Question:
I can't install any node.js module without the follwing errors popping up. The error codes refer to the package.json file. Any idea why this would be happening would be hugely appreciated.
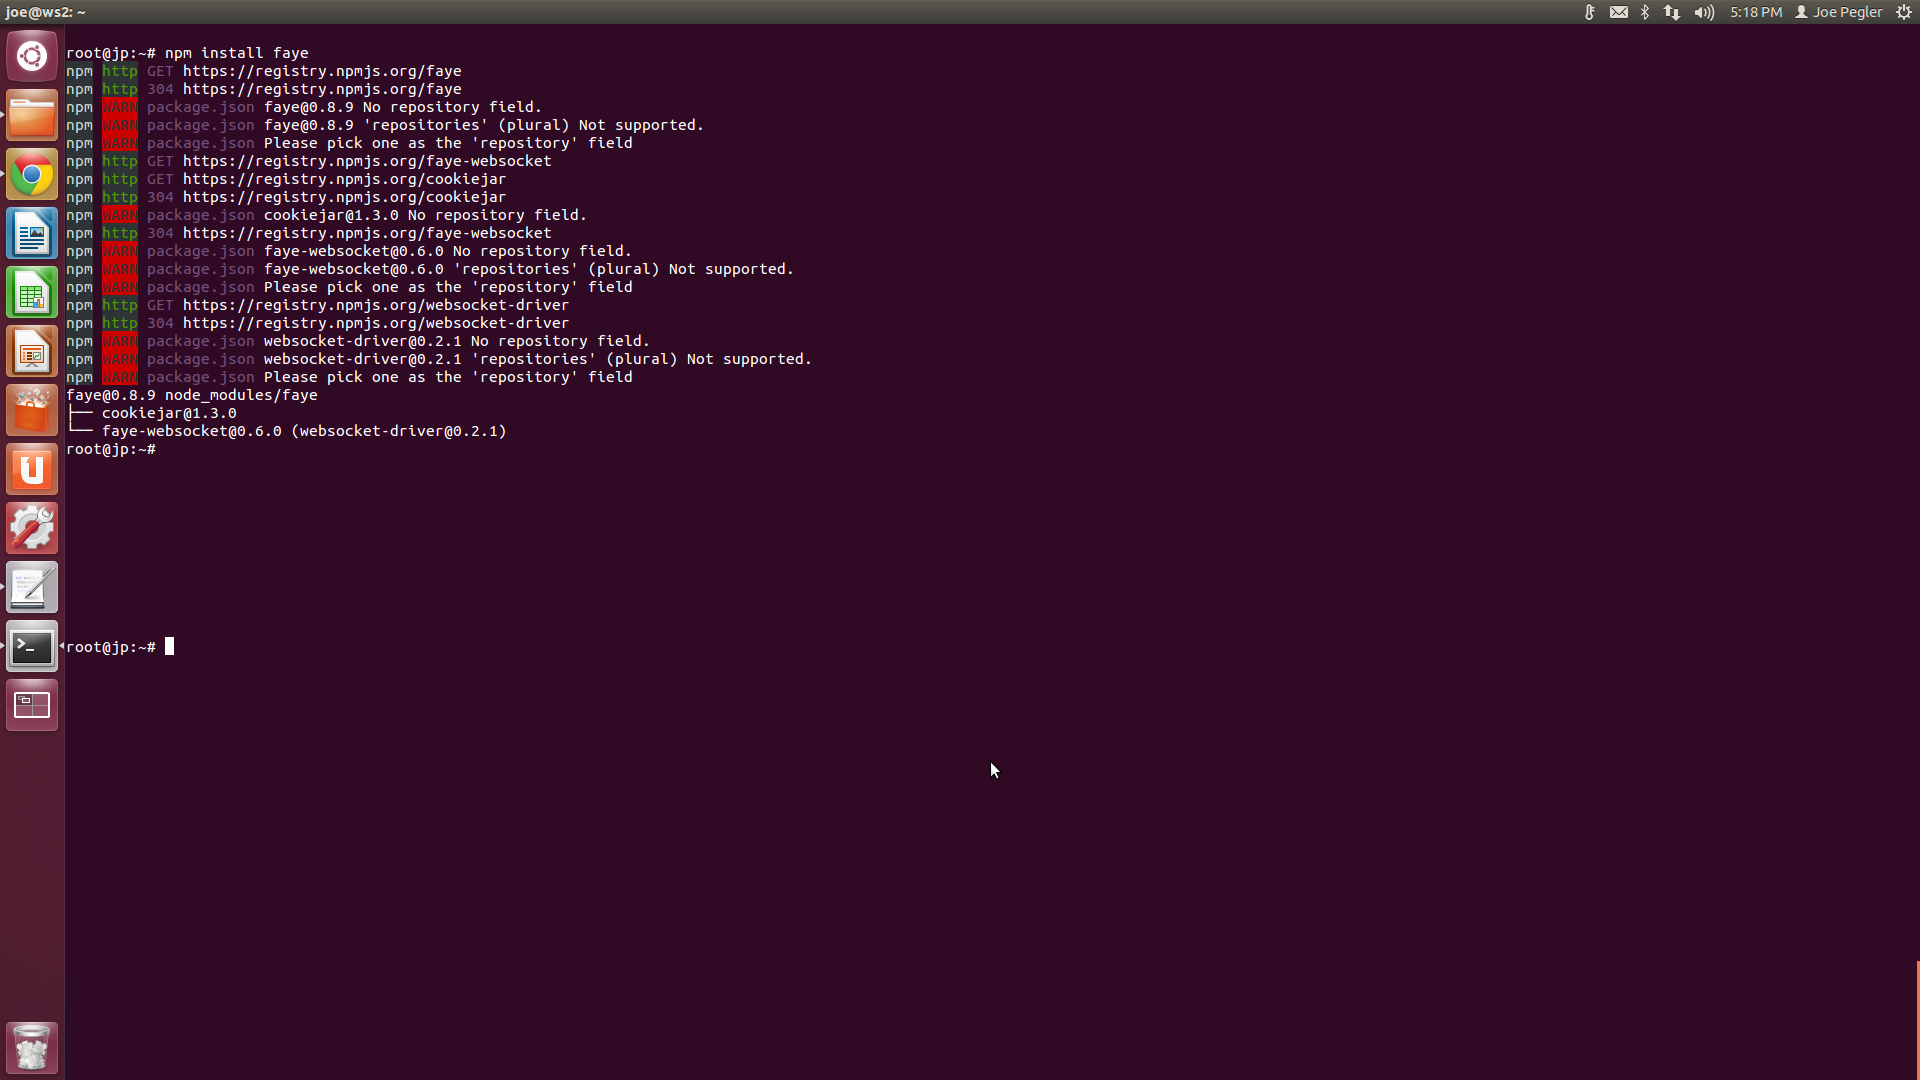
Answer: Those are not errors, they are just warnings. Everything is as it should be, though the module owners should probably clean up their package.json files.